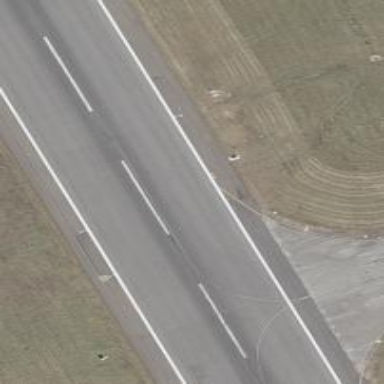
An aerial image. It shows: Runway surface made of asphalt at airport.